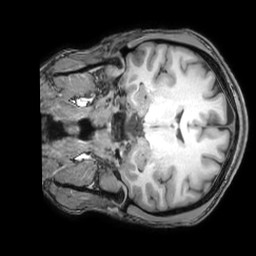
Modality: T1w
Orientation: coronal
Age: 35
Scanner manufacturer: philips
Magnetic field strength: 3 T
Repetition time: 0.007 s
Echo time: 0.003501 s